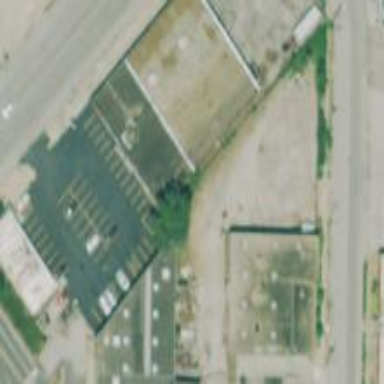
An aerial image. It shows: Building.